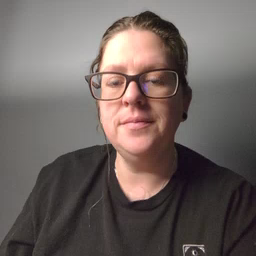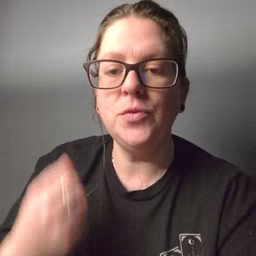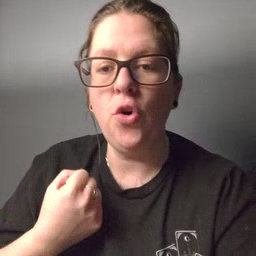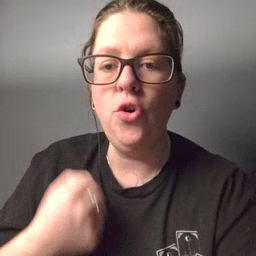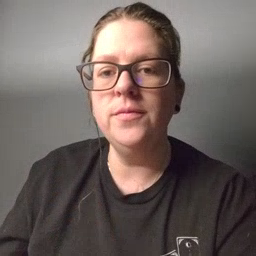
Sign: car